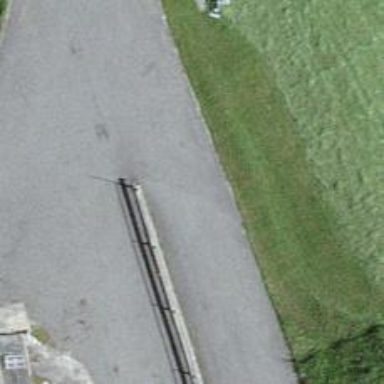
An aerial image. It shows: Driveway.